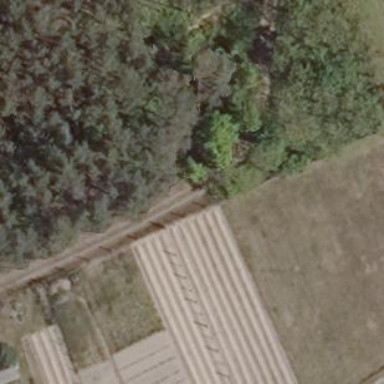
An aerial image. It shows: Grassy track with grade5 tracktype.